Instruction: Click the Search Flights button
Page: home
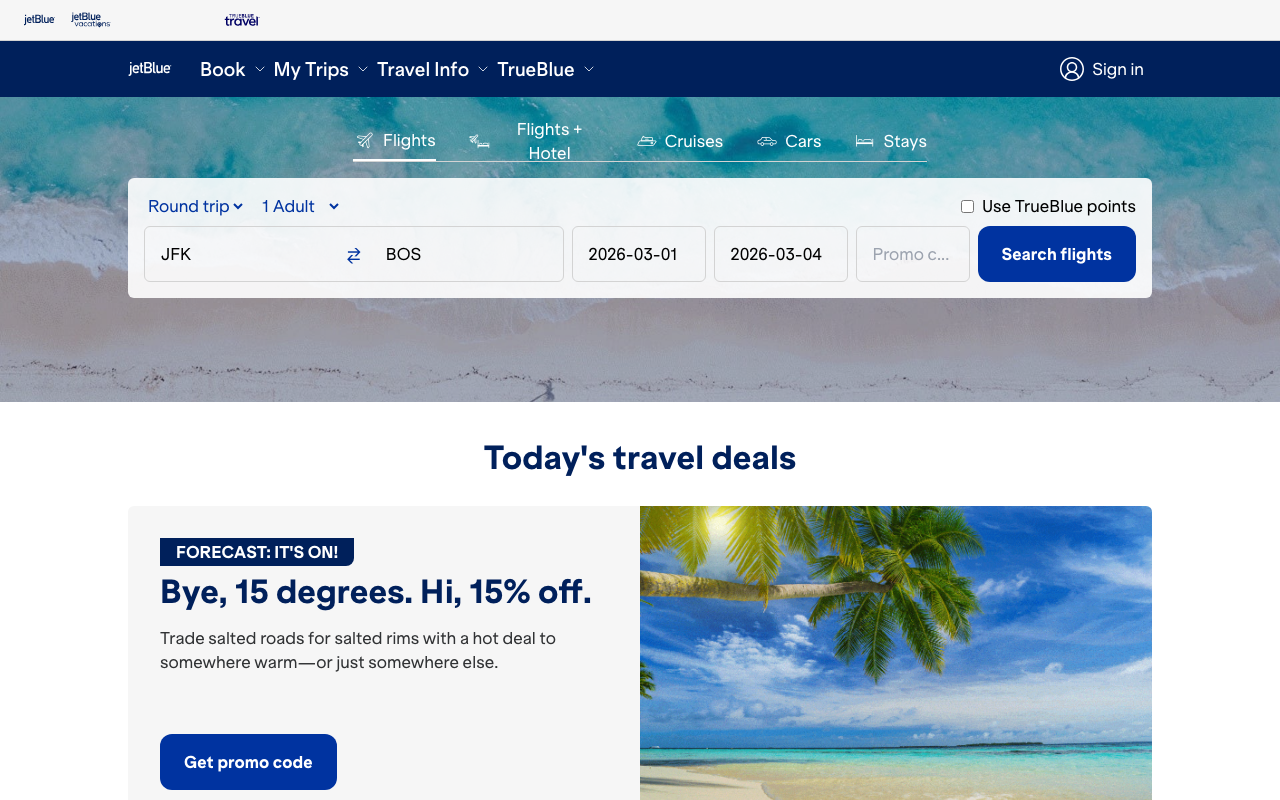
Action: click